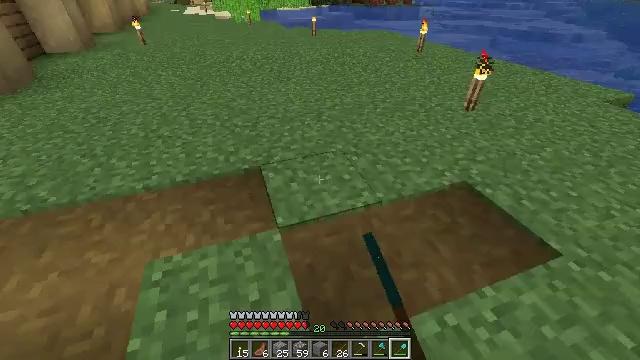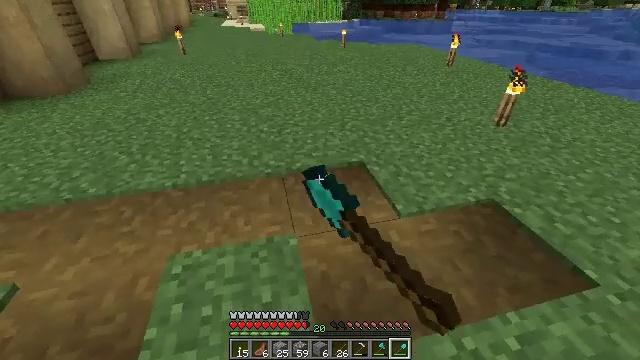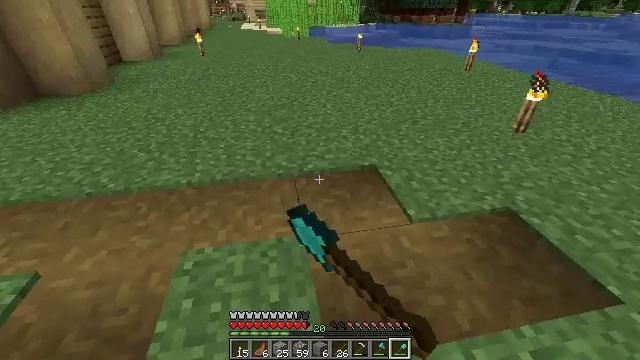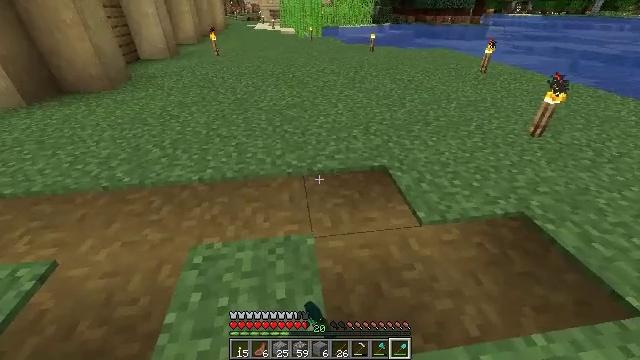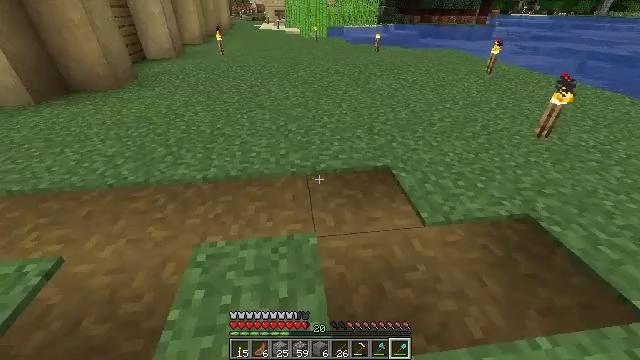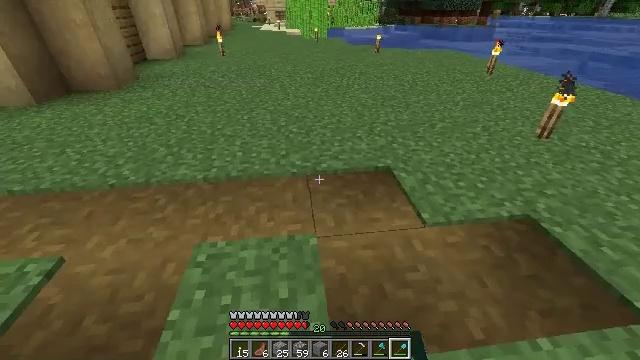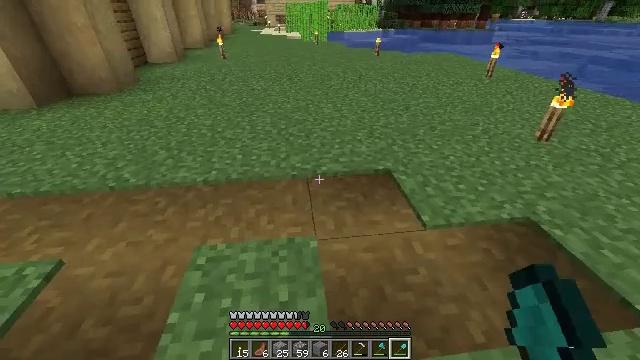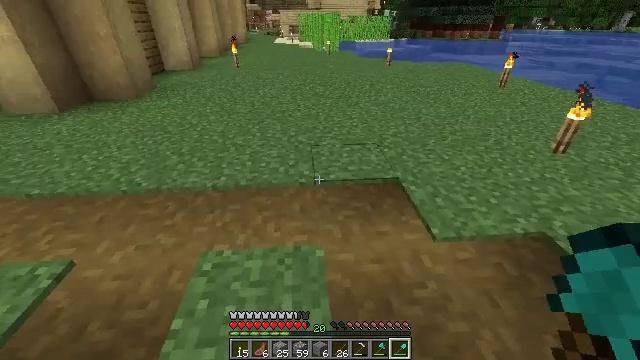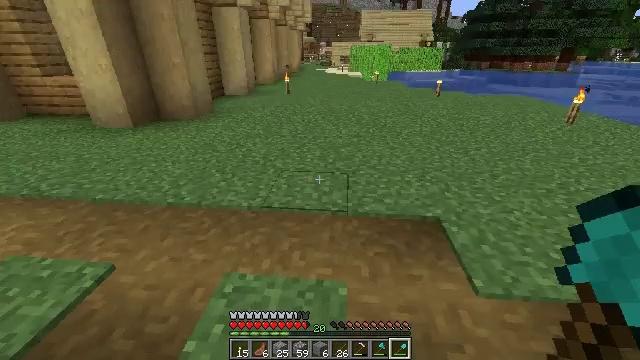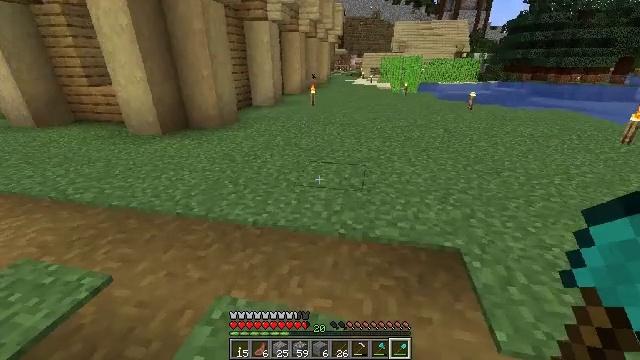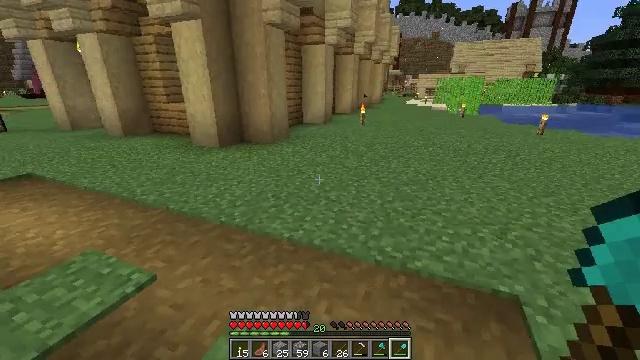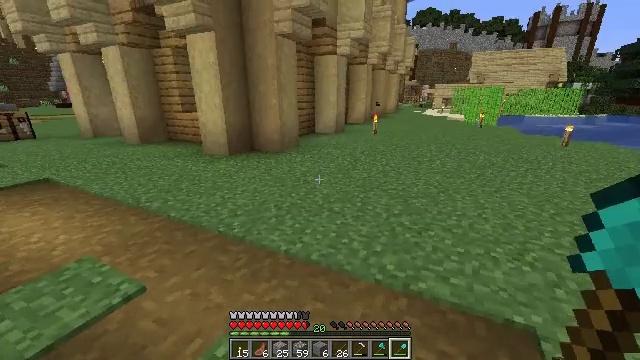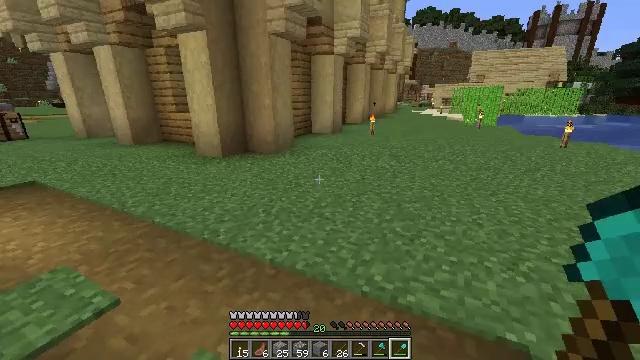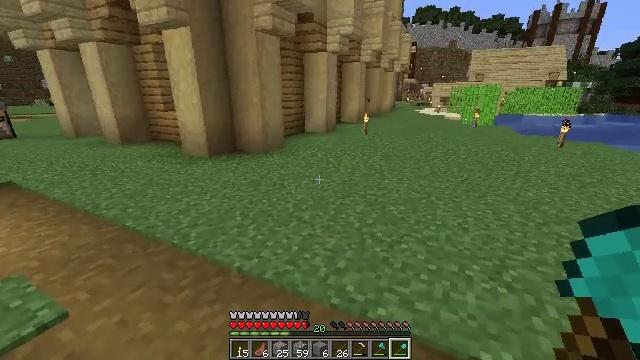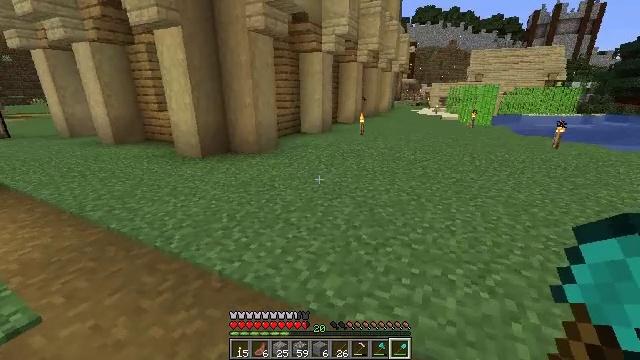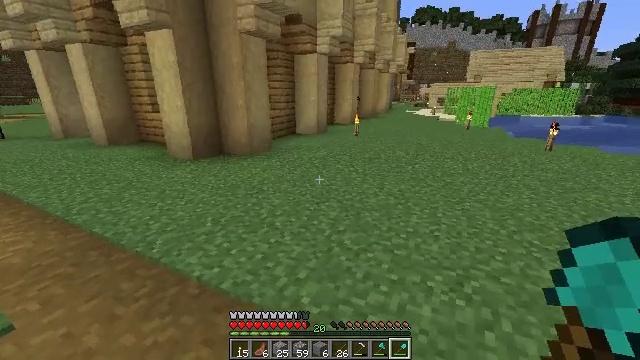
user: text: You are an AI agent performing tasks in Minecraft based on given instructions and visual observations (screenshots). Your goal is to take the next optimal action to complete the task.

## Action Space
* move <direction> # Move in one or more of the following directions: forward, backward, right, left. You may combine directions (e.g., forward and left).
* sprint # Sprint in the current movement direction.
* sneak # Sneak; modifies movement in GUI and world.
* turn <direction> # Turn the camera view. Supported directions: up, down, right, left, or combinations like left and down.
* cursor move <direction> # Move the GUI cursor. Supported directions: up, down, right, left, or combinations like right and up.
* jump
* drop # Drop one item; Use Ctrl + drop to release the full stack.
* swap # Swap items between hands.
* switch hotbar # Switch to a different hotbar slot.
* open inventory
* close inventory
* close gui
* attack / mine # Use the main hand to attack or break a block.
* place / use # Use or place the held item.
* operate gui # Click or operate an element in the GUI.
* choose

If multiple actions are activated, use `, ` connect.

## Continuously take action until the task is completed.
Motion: motion action
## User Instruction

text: Open the crafting table and craft a spruce pressure plate with spruce planks.
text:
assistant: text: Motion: turn left and up, attack / mine and use / place
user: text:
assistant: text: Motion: turn left, attack / mine and use / place
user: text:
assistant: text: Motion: turn left, attack / mine and use / place
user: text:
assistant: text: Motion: attack / mine
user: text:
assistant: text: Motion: attack / mine
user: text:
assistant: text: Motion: attack / mine
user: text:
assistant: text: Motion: move forward and move right, turn left and up, attack / mine
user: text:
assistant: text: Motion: move forward and move right, turn left and up, attack / mine
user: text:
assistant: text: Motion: move forward and move right, turn left and up, attack / mine
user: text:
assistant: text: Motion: move forward and move right, turn left and up, attack / mine
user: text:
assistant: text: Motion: move forward and move right, turn left and up, attack / mine
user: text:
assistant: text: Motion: move forward and move right, attack / mine
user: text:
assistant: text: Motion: move right, attack / mine
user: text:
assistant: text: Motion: move right, attack / mine
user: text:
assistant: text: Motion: move right, attack / mine
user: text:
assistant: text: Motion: move right, attack / mine
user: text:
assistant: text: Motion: move right, attack / mine
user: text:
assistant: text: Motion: move back and move right, turn left and down, attack / mine
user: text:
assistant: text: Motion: move back and move right, turn left and up, attack / mine
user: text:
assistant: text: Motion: move back and move right, turn left, attack / mine
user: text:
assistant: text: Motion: move back and move right, turn left, attack / mine
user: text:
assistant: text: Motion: move back and move right, attack / mine
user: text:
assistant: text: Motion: move back and move right, attack / mine
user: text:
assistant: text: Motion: move back and move right, turn left, attack / mine
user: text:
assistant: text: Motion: move back and move right, turn left, attack / mine
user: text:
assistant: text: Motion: move back and move right, turn left, attack / mine
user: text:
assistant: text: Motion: move back and move right, turn left, attack / mine
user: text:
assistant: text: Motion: move back and move right, attack / mine
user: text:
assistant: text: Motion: move back and move right, attack / mine
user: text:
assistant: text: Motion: move back and move right, turn left, attack / mine